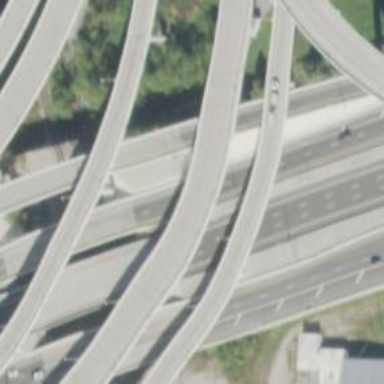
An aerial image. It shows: Motorway bridge.